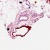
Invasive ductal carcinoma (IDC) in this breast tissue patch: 0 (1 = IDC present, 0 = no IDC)